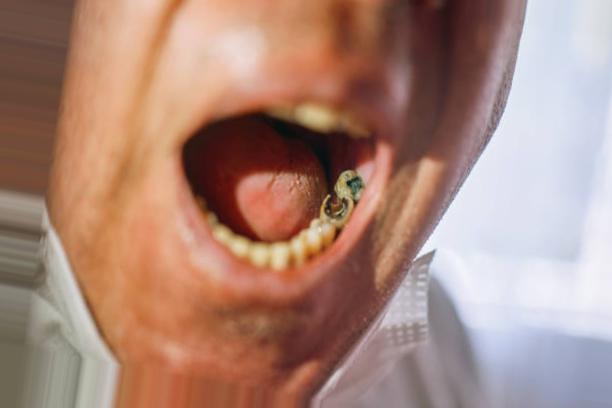
Condition: Caries